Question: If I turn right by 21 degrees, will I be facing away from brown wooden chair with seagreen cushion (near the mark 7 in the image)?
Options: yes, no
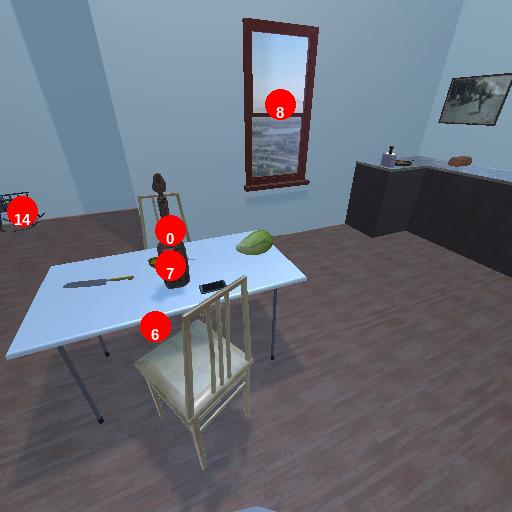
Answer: yes